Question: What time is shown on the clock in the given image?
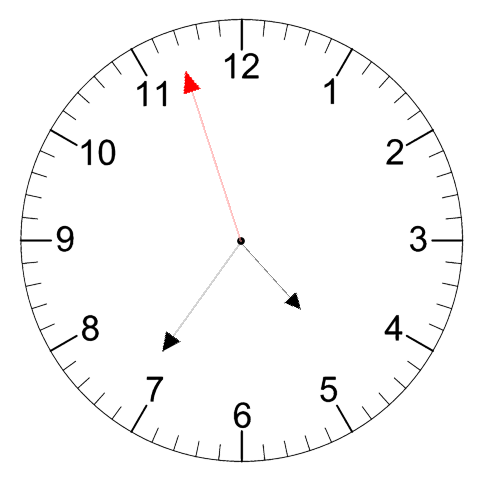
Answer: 04:35:57